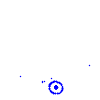
Particle: proton